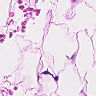
Metastatic tissue present: no